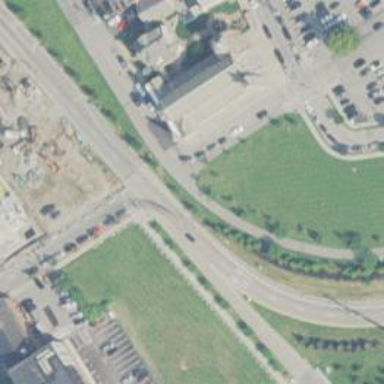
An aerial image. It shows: Asphalt sidewalk area.